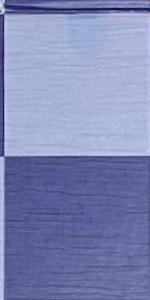
Label: Empty